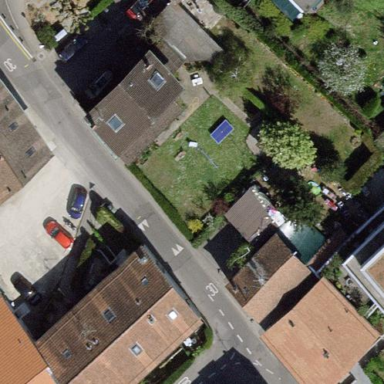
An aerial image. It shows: Garden enclosed by fence.